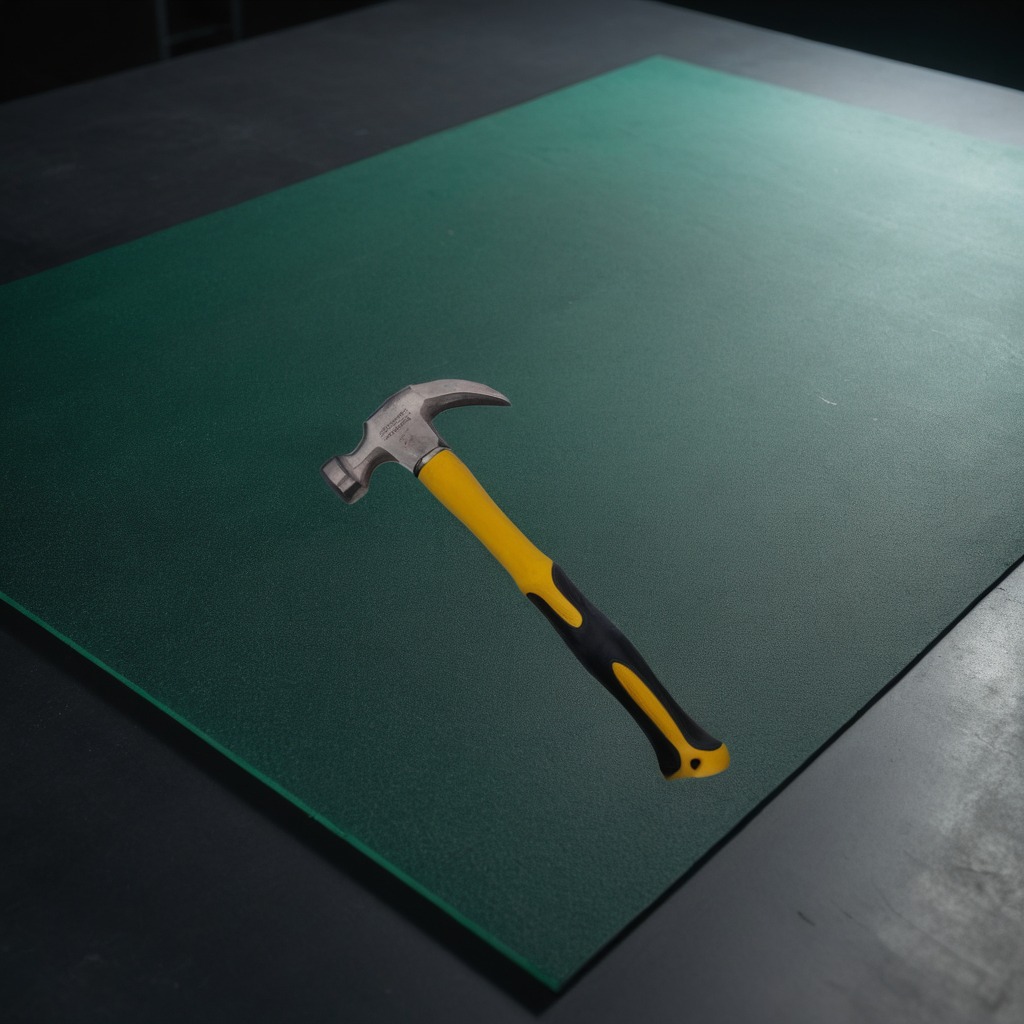
A hammer is lying on the granite tabletop.